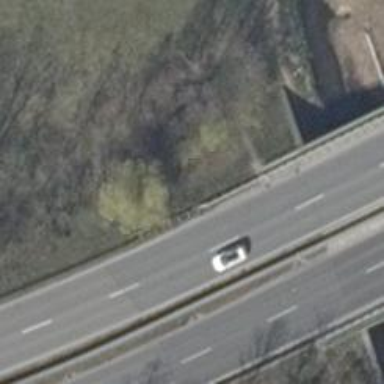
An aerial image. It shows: Primary highway bridge with asphalt surface and no sidewalk.